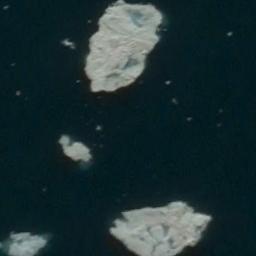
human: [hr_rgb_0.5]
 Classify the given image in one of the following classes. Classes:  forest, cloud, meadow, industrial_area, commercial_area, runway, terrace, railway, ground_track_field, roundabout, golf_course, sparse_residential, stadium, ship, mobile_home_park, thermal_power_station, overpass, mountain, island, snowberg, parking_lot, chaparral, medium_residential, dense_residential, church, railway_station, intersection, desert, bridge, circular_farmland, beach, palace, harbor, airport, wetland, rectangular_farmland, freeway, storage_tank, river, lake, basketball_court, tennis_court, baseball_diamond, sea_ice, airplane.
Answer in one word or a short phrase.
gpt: sea_ice